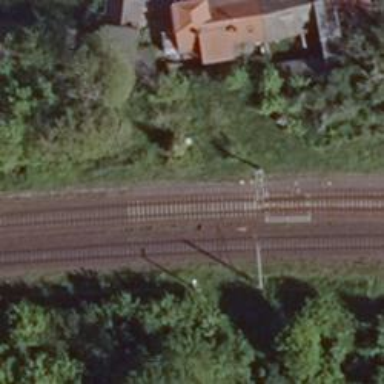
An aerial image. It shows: Railway switch with the turnout on the right side.